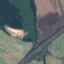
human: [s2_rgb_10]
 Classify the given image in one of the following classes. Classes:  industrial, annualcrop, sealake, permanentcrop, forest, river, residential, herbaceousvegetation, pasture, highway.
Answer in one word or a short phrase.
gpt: Highway